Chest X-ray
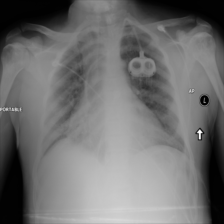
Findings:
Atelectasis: negative
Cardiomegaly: positive
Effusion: negative
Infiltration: negative
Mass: negative
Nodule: negative
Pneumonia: negative
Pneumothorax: negative
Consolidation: negative
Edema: negative
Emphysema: negative
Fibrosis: negative
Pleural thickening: negative
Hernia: negative